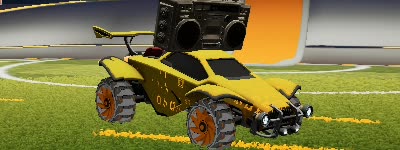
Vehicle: octane